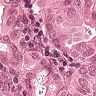
Metastatic tissue present: yes